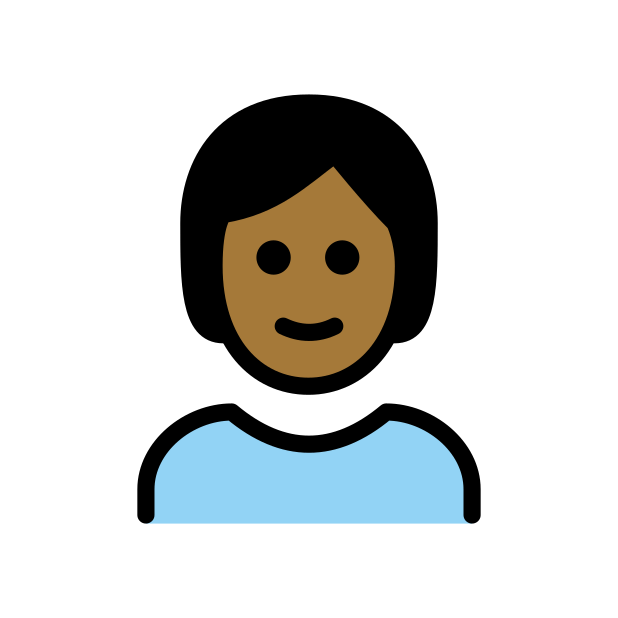
person: medium-dark skin tone